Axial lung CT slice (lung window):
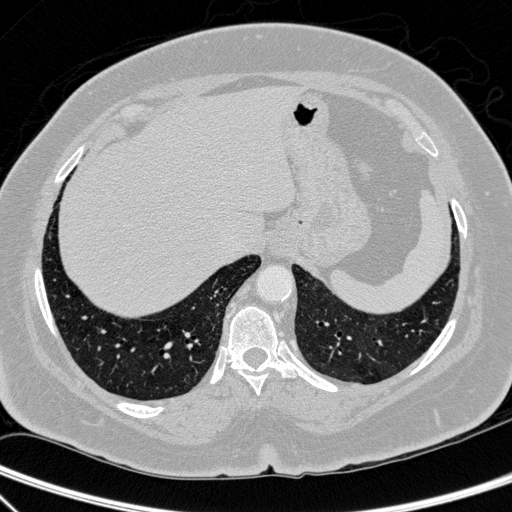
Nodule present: no